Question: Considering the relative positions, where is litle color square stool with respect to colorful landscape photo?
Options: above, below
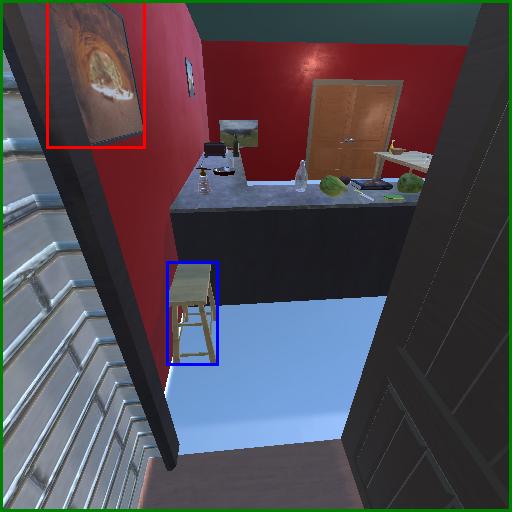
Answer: above